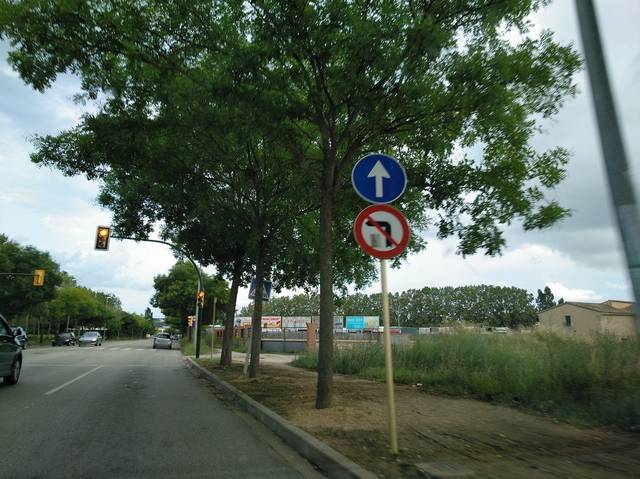
Region: Spain
Coordinates: 41.968, 2.801